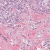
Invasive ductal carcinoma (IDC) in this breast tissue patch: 1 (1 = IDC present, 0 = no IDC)